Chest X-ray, AP view. Patient: 49 years old, sex M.
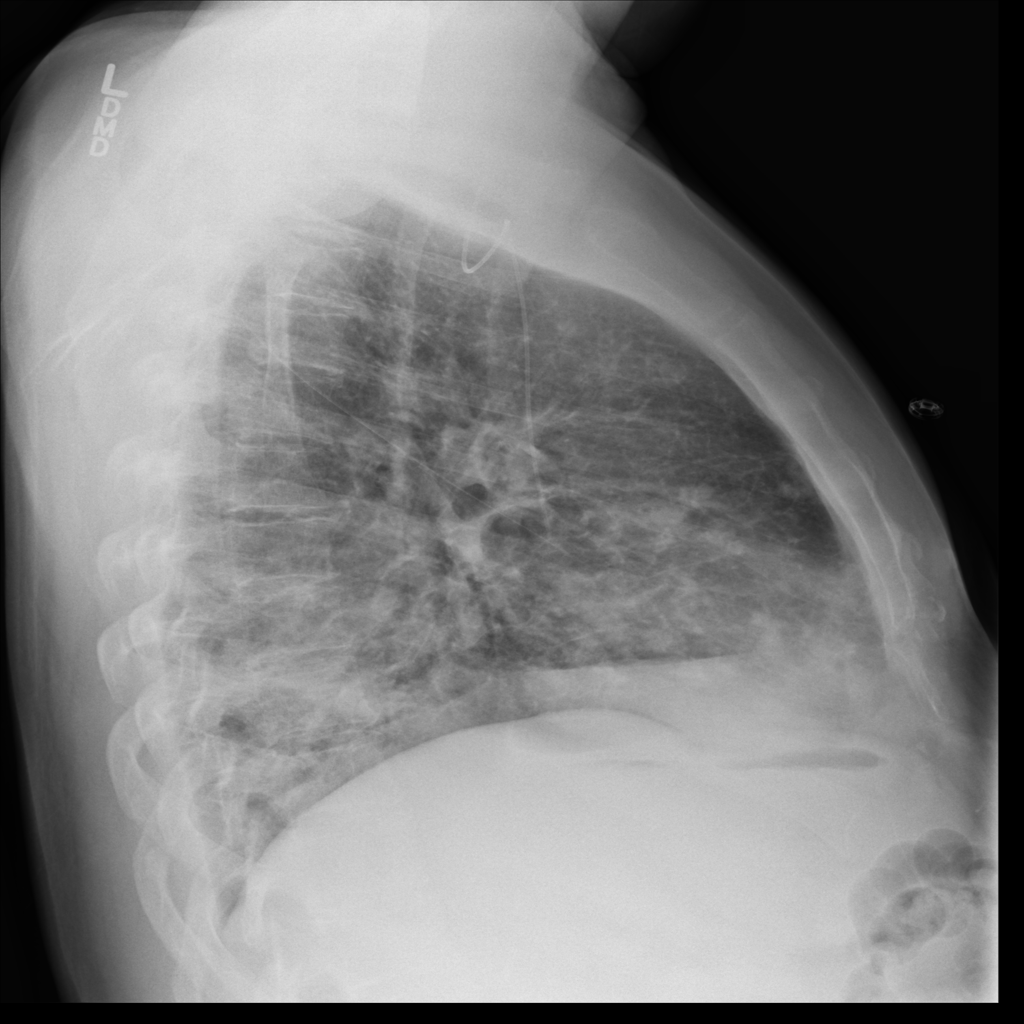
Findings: Infiltration, Nodule